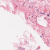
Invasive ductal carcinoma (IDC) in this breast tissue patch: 0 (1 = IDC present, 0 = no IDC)